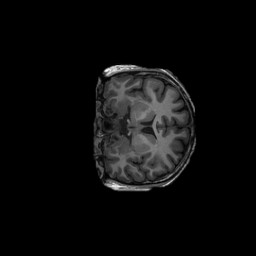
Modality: T1w
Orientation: coronal
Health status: ill
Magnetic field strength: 3 T